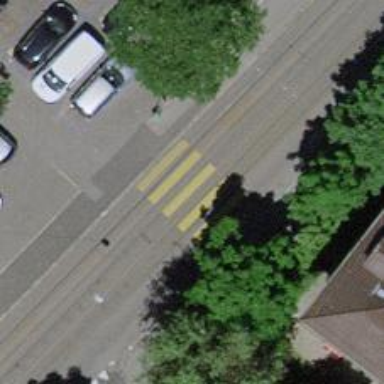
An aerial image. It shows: Kerb serving as barrier.